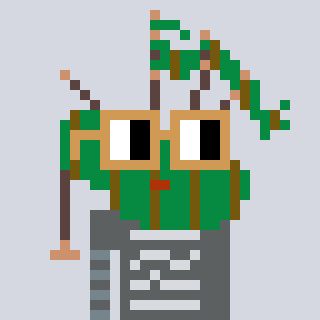
a pixel art character with square brown glasses, a bagpipe-shaped head and a red-colored body on a cool background